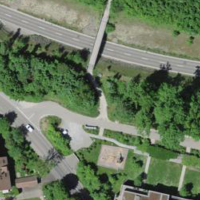
EUNIS habitat code: 55
Species observed at this site:
Macroglossum stellatarum
Symphoricarpos albus